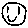
Label: smiley face